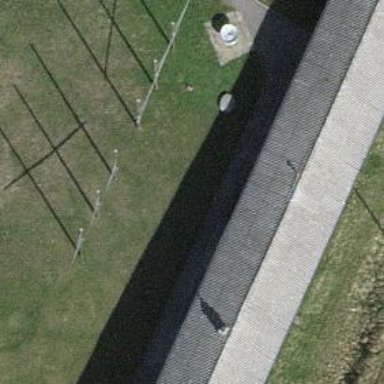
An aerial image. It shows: Flagpole structure.